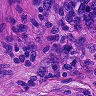
Metastatic tissue present: yes